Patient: sex F, age 31
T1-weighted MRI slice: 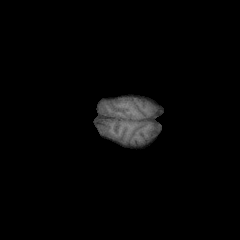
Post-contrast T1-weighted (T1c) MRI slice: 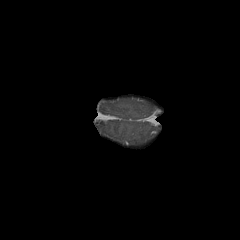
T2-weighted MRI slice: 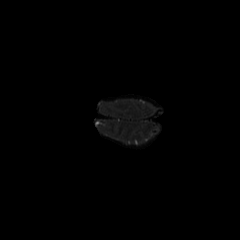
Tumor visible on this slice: no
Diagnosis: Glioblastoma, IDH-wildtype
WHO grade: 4